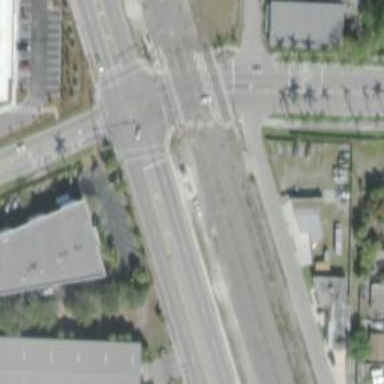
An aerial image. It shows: Railway signal.